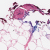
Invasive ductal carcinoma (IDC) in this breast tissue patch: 0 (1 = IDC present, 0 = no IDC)